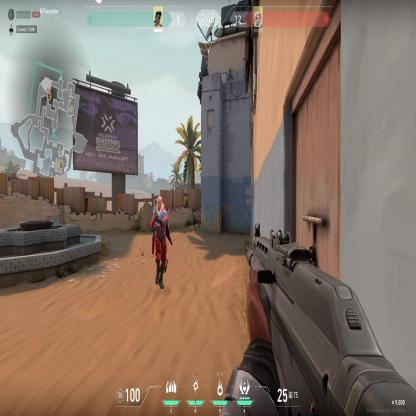
Label: enemy